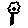
Label: flower